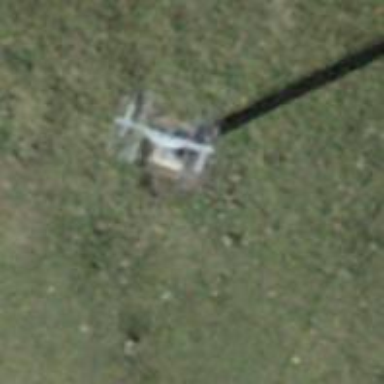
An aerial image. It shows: Pylon for aerialway.